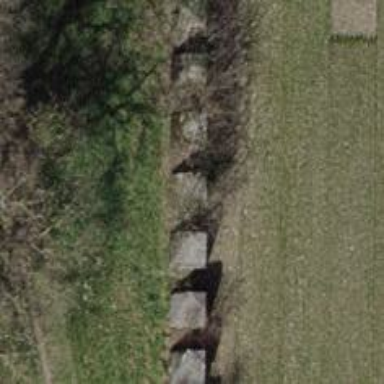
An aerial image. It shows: Block barrier.